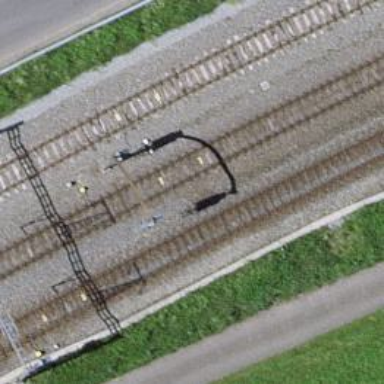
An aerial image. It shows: Railway signal.